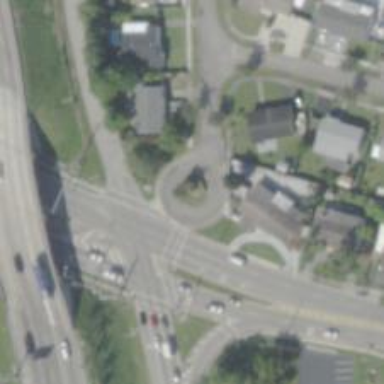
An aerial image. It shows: Turning loop on the road.